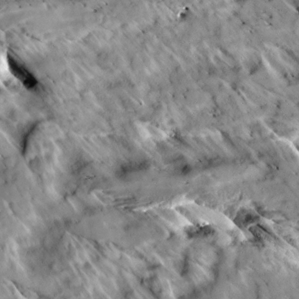
Label: non_frost